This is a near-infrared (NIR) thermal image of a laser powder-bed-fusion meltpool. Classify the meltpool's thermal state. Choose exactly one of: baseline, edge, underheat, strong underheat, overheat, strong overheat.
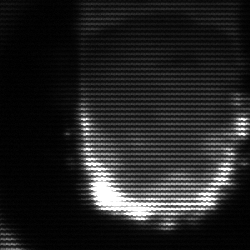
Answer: baseline